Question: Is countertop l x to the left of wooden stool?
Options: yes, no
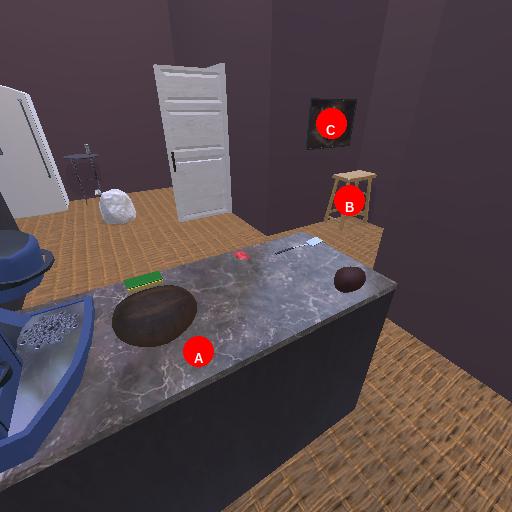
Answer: yes